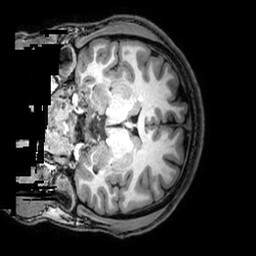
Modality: T1w
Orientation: coronal
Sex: male
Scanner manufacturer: philips
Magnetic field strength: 3 T
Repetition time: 0.008108 s
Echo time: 0.00371 s